Question: The top black navbar doesnt show
i made a fresh install :
composer.phar create-project --prefer-dist phundament/app my-app
(made the virtualhost and rename the htaccess)
i left all the config params as default (sqlite)
All install great, no problem.
But the top black navbar doesnt show as he had to.
seems to be a css problem but i cant find the solution,
i tried enable de LESS copiler , same result
ideas ?
Screen:

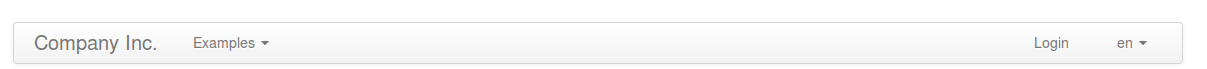
Answer: It is a css problem. The 'navbar' requires an extra class 'navbar-inverse' see <URL> for more information.